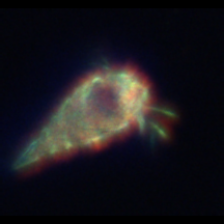
Taxon: Ciliates
Group: Other